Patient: sex F, age 71
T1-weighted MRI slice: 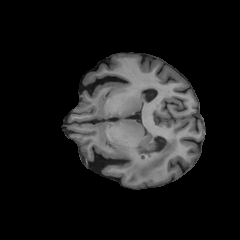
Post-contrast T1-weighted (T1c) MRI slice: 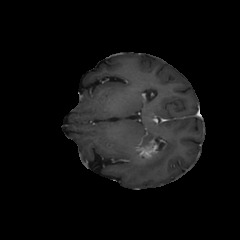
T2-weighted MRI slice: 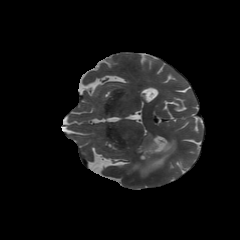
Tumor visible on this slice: yes
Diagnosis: Glioblastoma, IDH-wildtype
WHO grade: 4